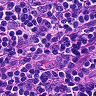
Metastatic tissue present: no